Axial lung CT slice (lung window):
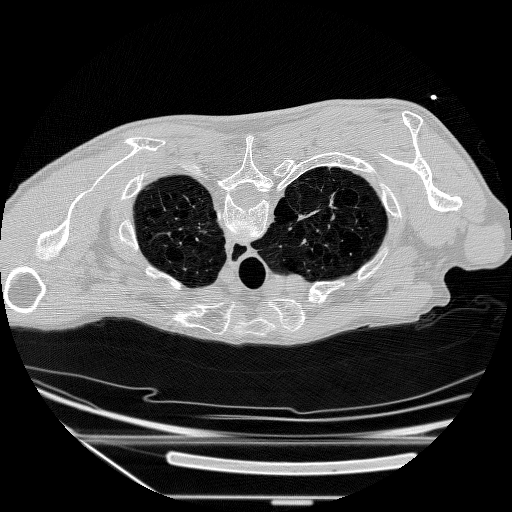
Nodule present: no